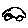
Label: car